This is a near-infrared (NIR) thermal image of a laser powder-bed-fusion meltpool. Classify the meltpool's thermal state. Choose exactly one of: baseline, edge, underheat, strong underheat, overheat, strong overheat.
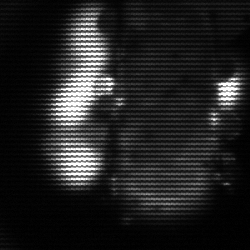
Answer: strong underheat